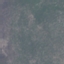
Land use / land cover class: HerbaceousVegetation